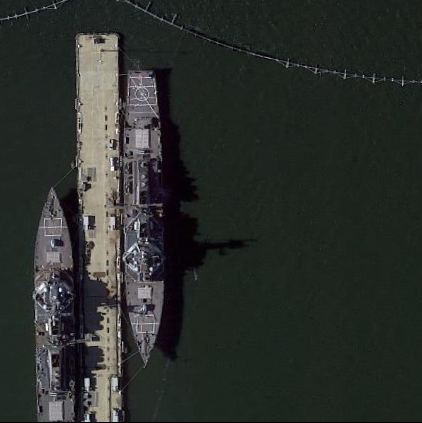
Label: destroyer